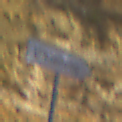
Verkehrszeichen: UmleitungswegweiserRechtsweisend
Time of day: MorningAfternoon
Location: Outdoor (RoadRail)
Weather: PartlyCloudy
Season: NotSpecified
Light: Natural